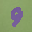
Label: 9